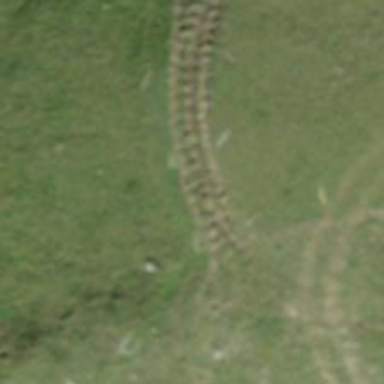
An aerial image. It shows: Path.